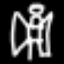
Label: angel